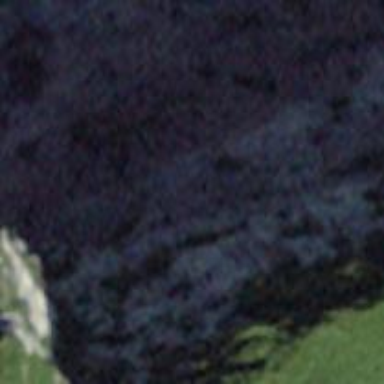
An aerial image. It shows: Natural cliff.